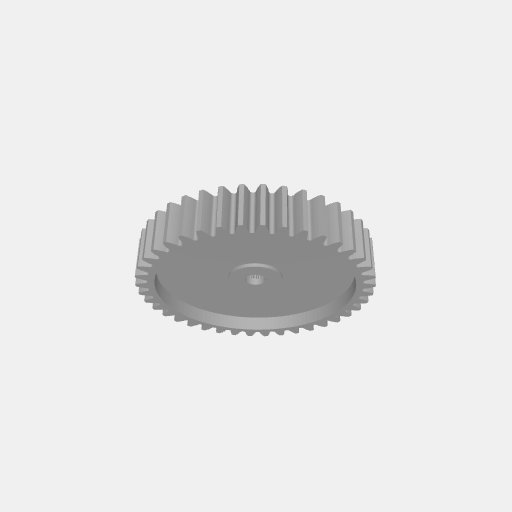
Part: ServoGear40T